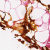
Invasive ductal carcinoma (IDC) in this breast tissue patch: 0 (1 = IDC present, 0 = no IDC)